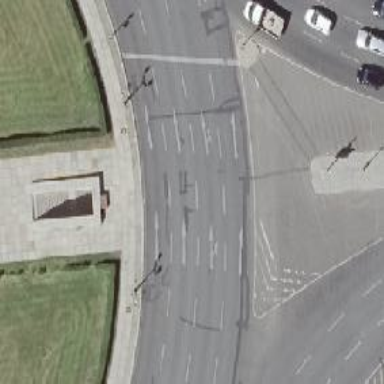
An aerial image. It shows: Primary highway with asphalt surface leading to circular junction.